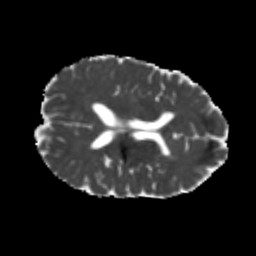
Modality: MD
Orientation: axial
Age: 22
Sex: male
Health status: healthy
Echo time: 0.074 s